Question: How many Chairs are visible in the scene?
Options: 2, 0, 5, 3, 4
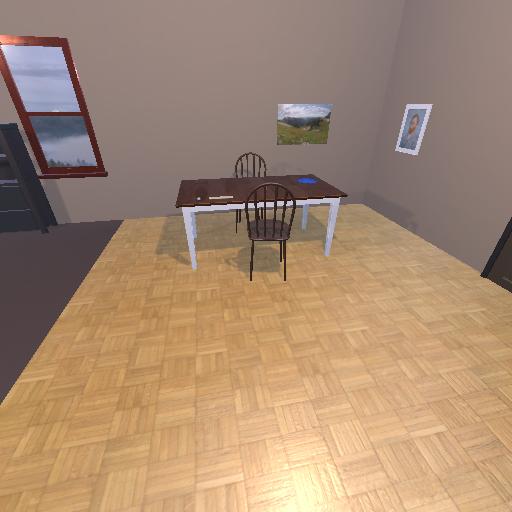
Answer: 2